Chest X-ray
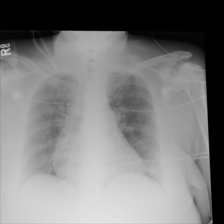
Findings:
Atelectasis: negative
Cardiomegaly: negative
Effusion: negative
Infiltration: negative
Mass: negative
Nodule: negative
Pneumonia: negative
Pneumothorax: negative
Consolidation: negative
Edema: negative
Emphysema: negative
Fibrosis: negative
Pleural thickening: negative
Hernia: negative